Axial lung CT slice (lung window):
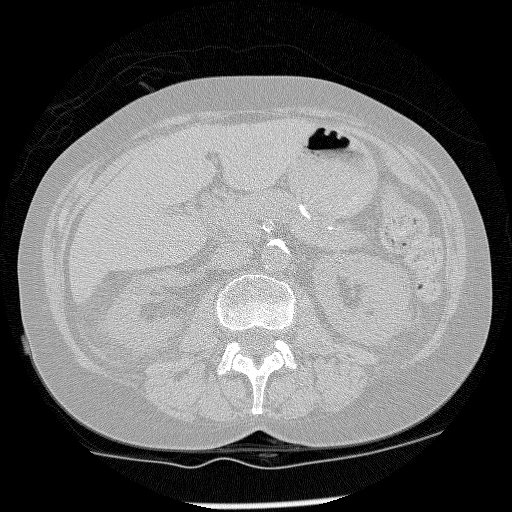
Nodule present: no